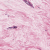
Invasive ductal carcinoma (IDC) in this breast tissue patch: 0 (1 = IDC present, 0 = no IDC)